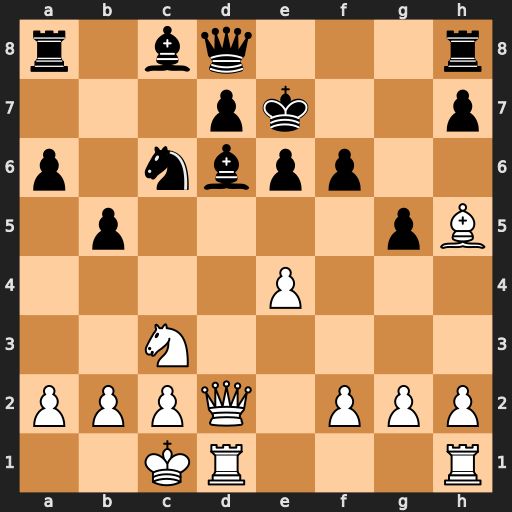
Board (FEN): r1bq3r/3pk2p/p1nbpp2/1p4pB/4P3/2N5/PPPQ1PPP/2KR3R
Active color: w
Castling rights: -
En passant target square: -
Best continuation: Qxd6#